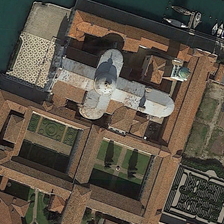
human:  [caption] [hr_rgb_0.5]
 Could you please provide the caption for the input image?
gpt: a red church with a white cross in top is near a river with boats .

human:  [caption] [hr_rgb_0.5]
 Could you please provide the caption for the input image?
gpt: a red church with a white cross in top is near a river with boats .

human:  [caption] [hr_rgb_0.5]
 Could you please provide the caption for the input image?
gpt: a red church with a white cross in top is near a river with boats .

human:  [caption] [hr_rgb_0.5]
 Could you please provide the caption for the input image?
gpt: a red church with a white cross in top is near a river with boats .

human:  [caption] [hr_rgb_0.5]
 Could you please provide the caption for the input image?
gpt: a red church with a white cross in top is near a river with boats .